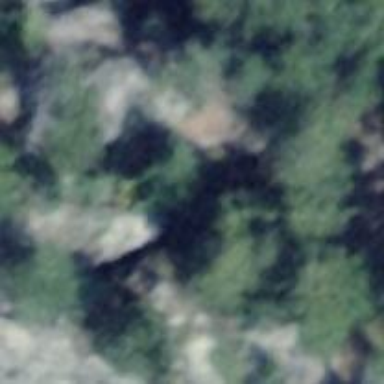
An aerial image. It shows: Cliff in nature.